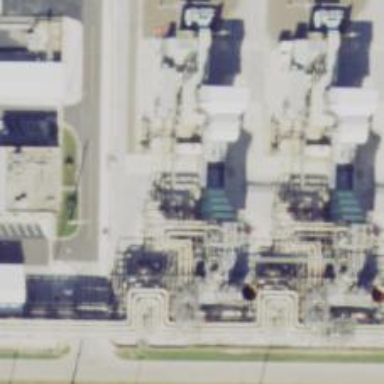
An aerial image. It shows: Gas turbine generator is in use.